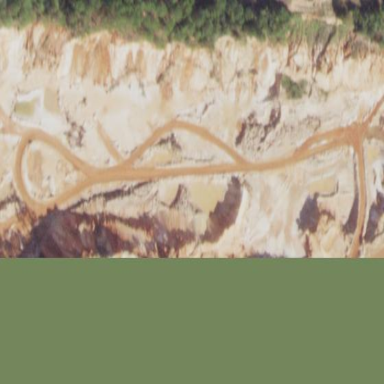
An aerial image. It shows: Quarry extracting sand as natural resource.